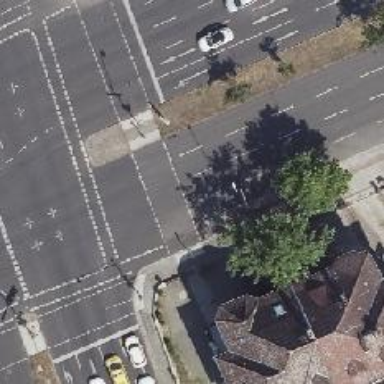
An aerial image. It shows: Asphalt footway with crossing equipped with traffic signals.